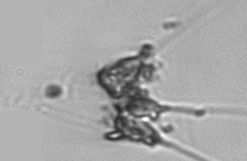
Label: Asterionellopsis_glacialis